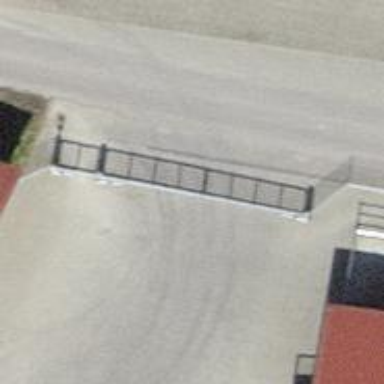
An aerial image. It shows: Gate.